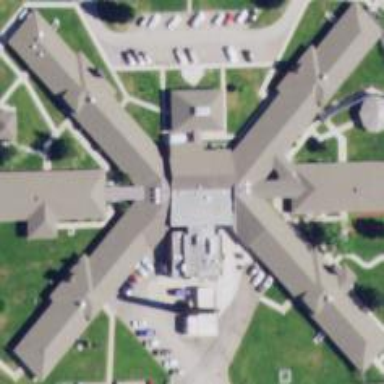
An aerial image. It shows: Nursing home building.